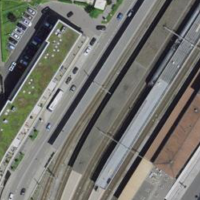
EUNIS habitat code: 57
Species observed at this site:
Tachymarptis melba
Corvus corone
Parus major
Verbascum thapsus
Milvus milvus
Phoenicurus ochruros
Columba livia
Coloeus monedula